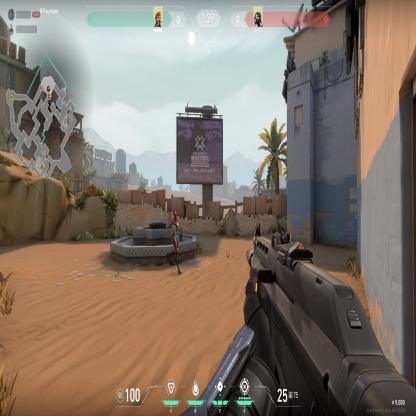
Label: enemy